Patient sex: F
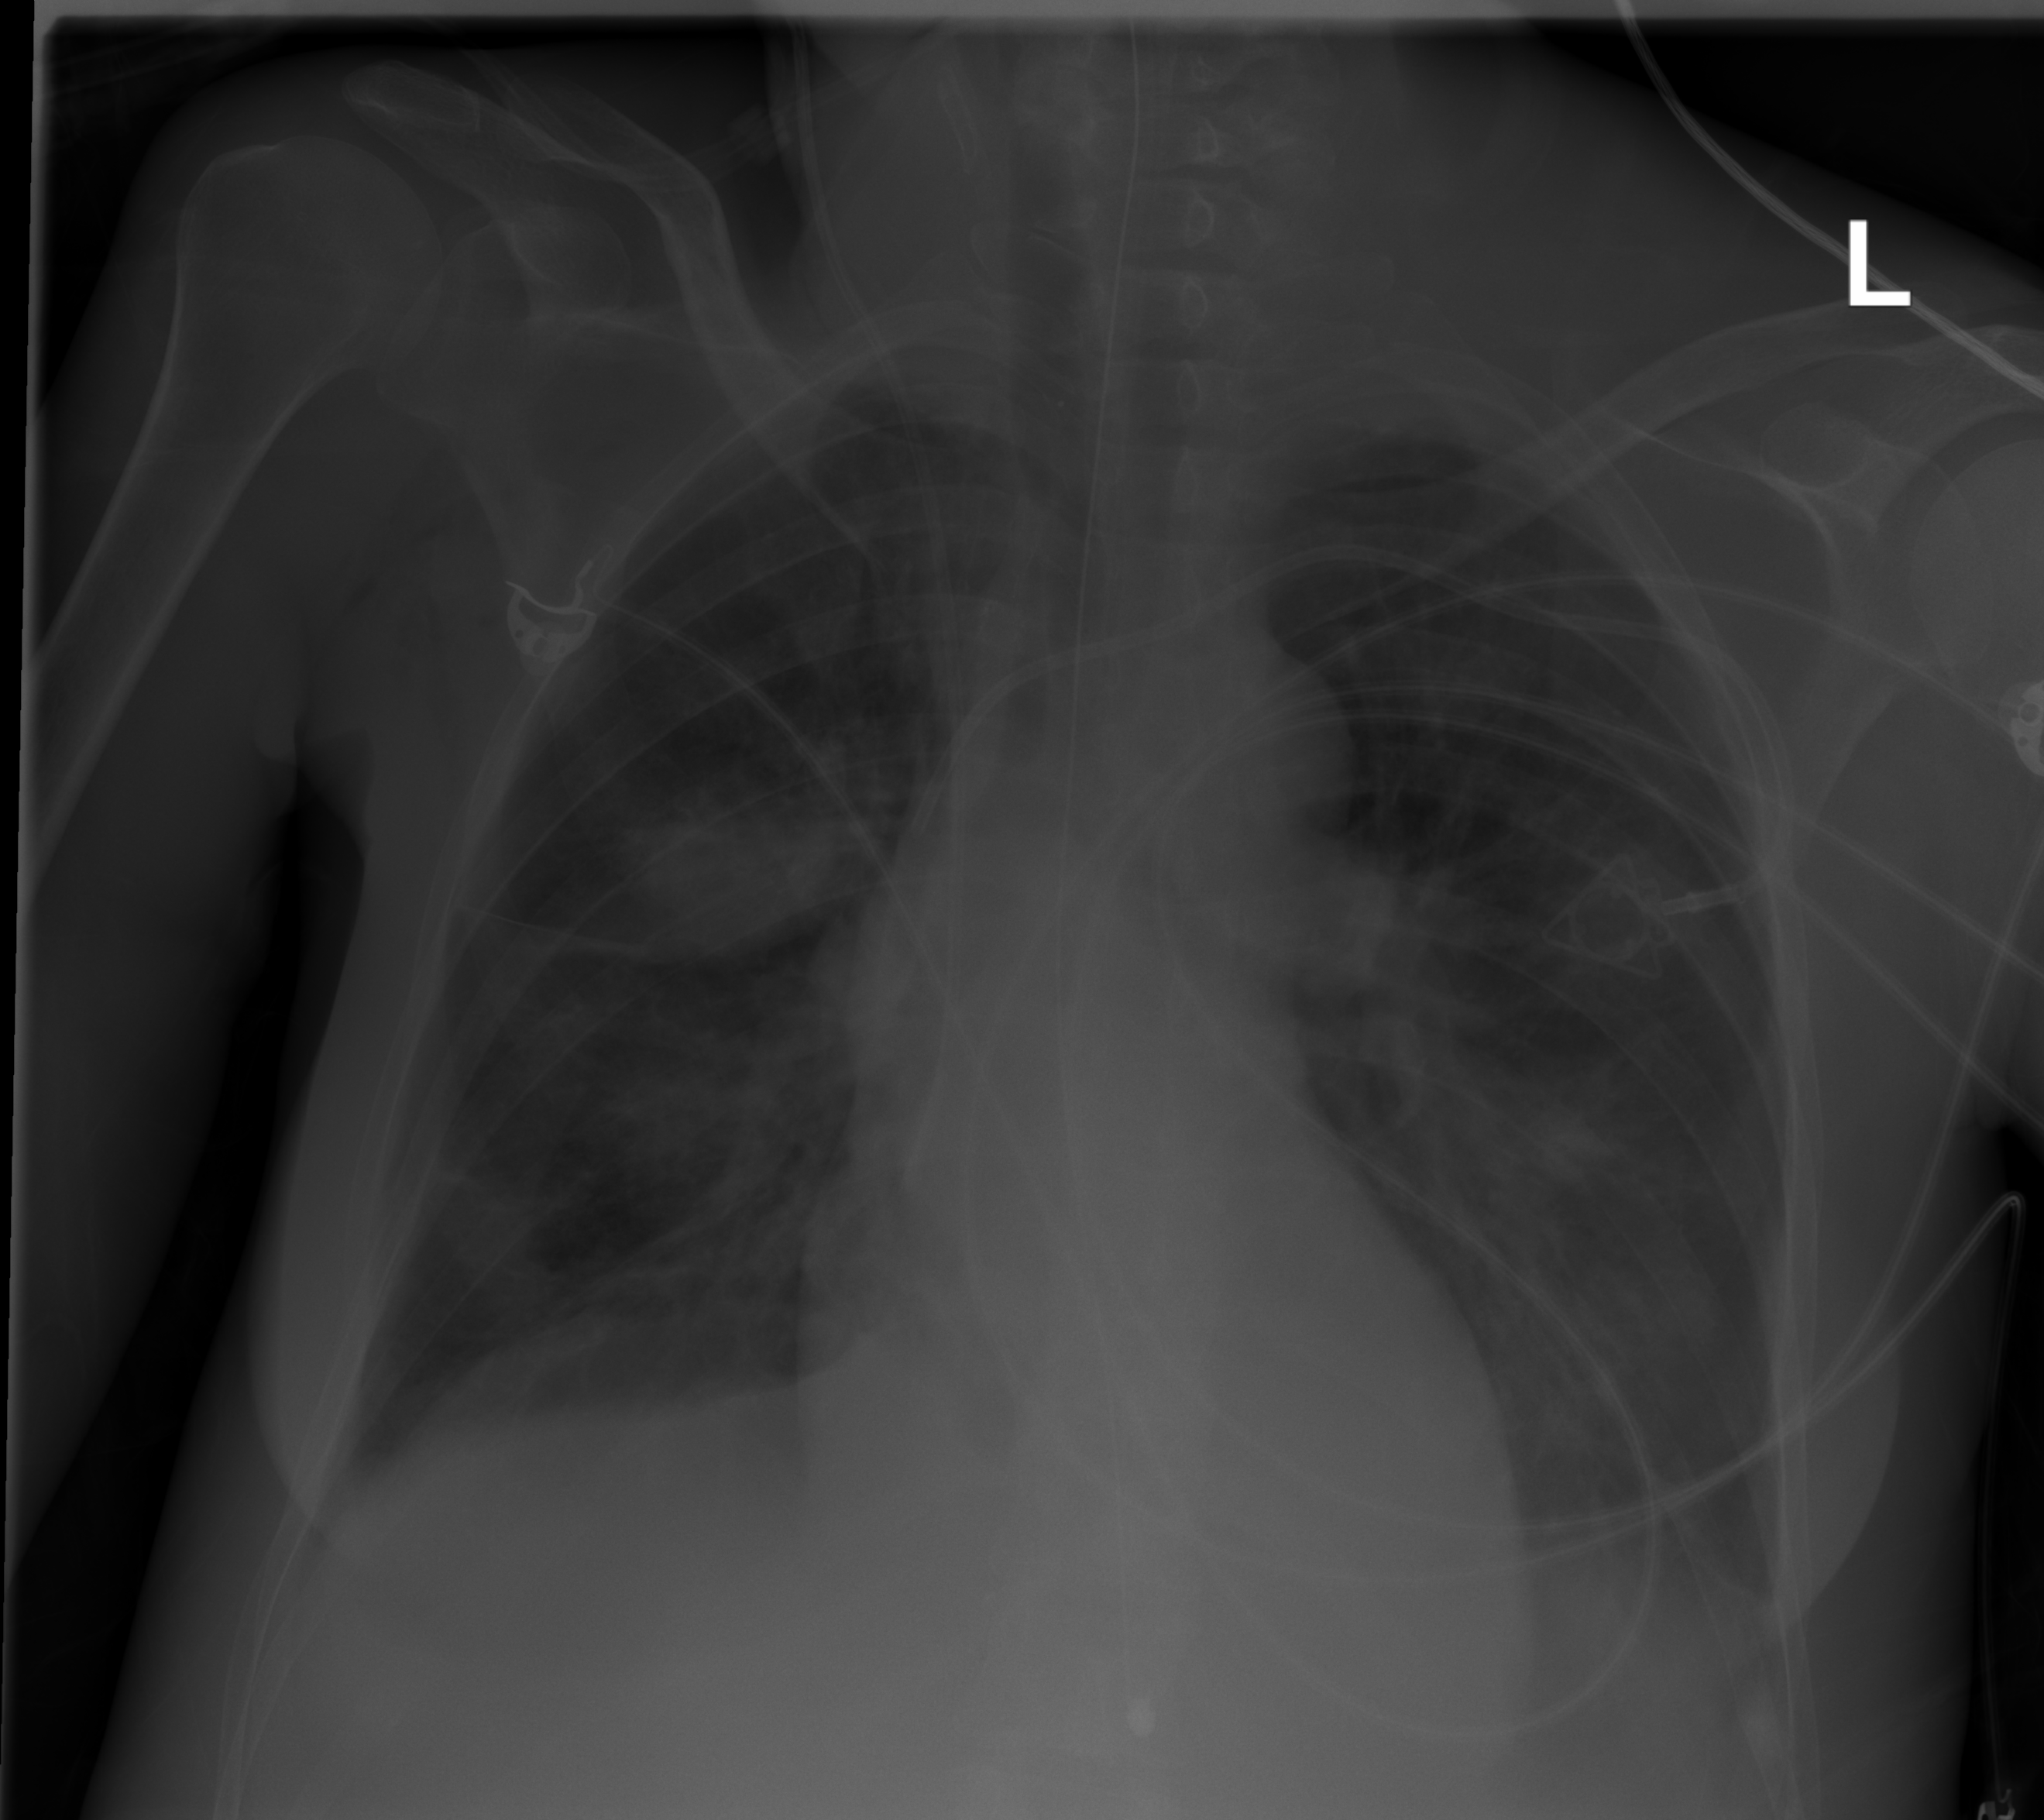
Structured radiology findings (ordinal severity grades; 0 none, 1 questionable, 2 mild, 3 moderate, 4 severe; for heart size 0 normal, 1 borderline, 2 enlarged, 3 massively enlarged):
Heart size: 0
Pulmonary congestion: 2
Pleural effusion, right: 0
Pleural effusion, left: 2
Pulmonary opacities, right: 3
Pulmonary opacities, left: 3
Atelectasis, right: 2
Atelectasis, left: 2